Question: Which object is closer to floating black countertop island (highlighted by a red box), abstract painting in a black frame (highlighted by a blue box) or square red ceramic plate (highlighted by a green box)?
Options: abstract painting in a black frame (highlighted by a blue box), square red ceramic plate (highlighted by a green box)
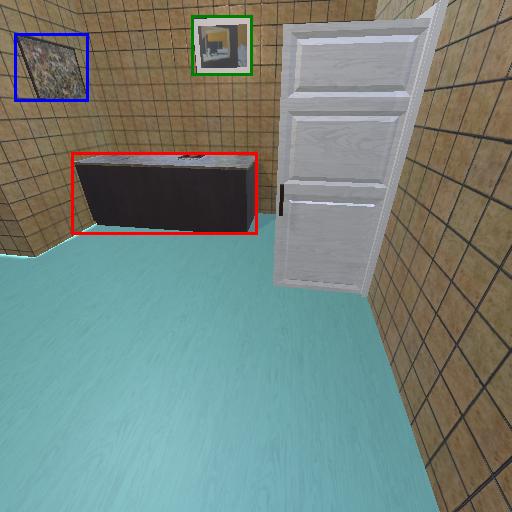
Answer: abstract painting in a black frame (highlighted by a blue box)